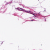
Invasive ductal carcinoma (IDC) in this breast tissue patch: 0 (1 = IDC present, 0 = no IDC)